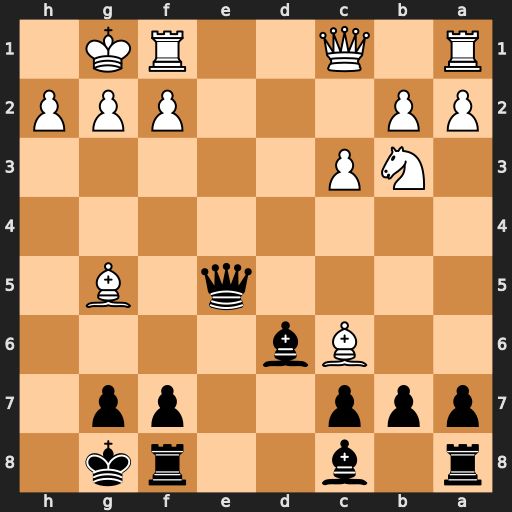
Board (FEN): r1b2rk1/ppp2pp1/2Bb4/4q1B1/8/1NP5/PP3PPP/R1Q2RK1
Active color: b
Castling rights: -
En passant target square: -
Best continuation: Qxh2#